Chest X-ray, AP view. Patient: 49 years old, sex M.
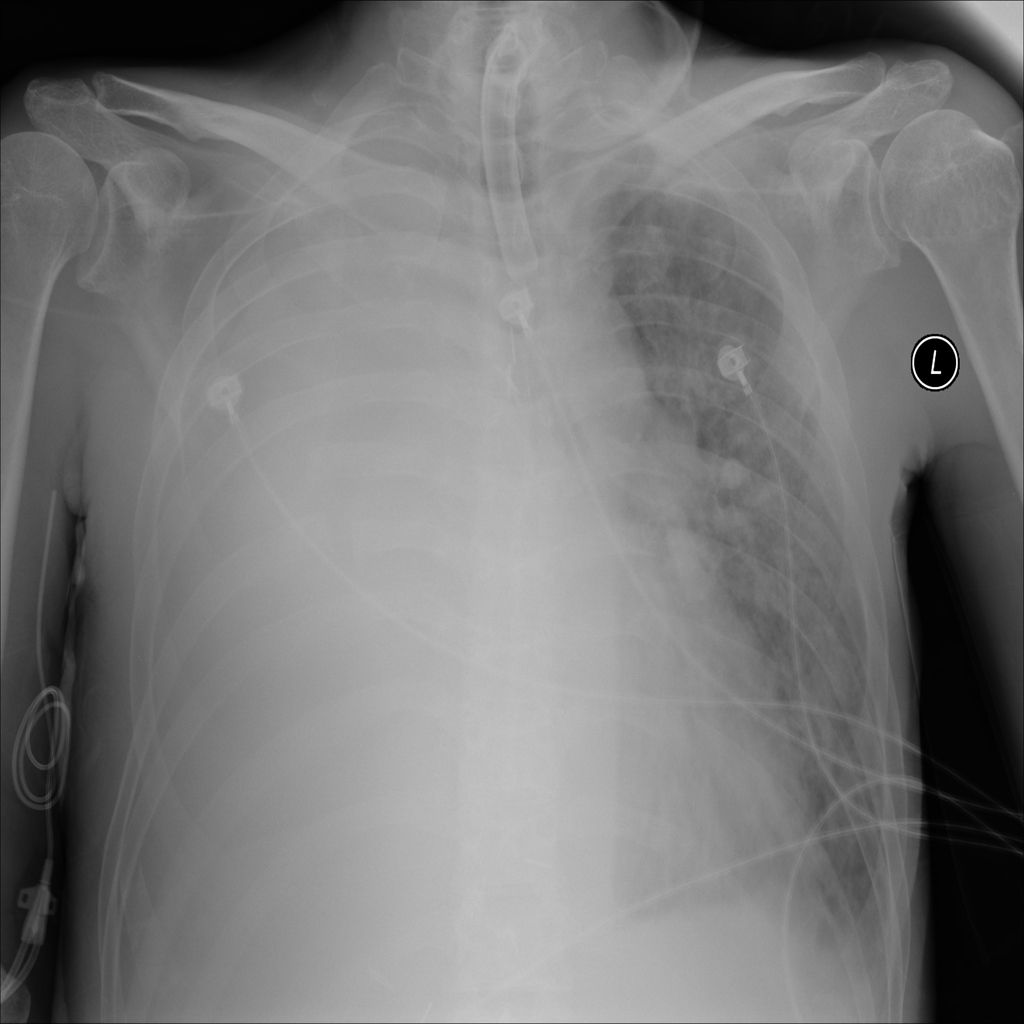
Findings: Atelectasis, Infiltration